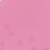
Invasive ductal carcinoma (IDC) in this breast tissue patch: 1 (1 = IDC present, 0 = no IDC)